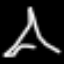
Label: The Eiffel Tower